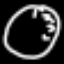
Label: clock